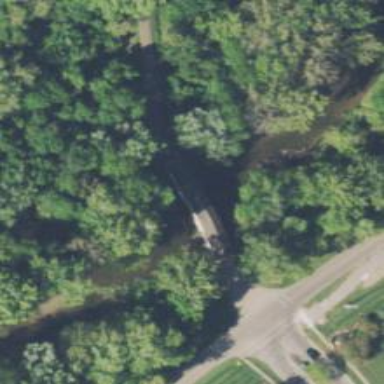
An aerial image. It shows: Covered bridge.